Group 1:
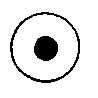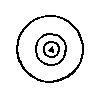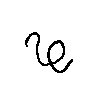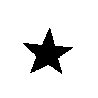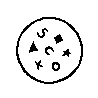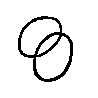
Group 2:
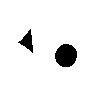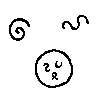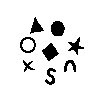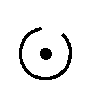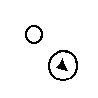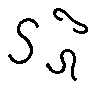
Rule separating the two groups: One outer outline vs. more than one outer outline.
Concepts: 1, interior_exterior, nesting, one, outer_outline, recursion, separated_regions
Author: Aaron David Fairbanks